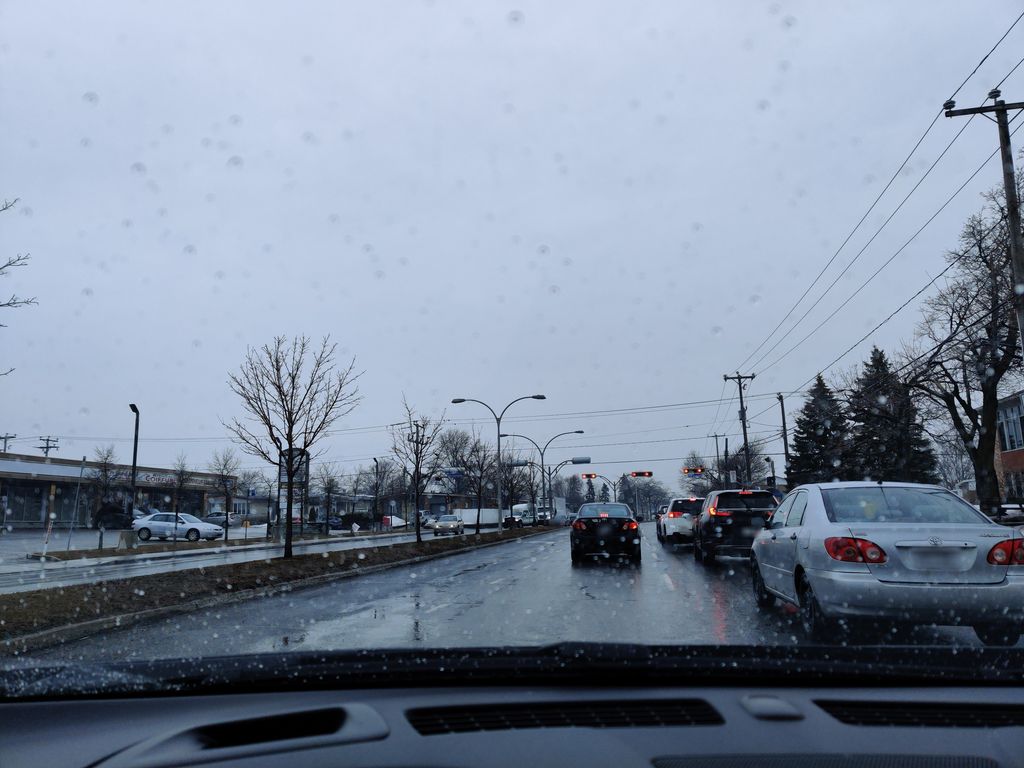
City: montreal